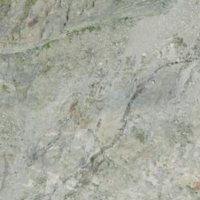
EUNIS habitat code: 48
Species observed at this site:
Sedum alpestre